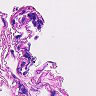
Metastatic tissue present: no